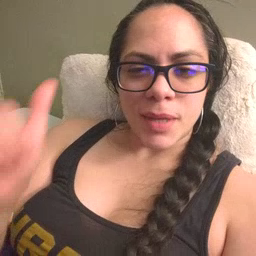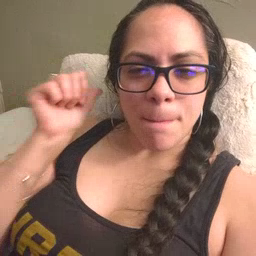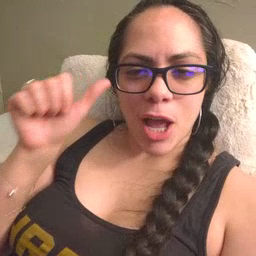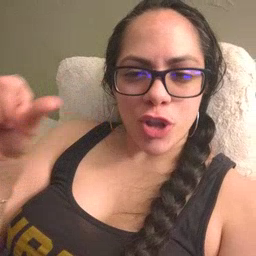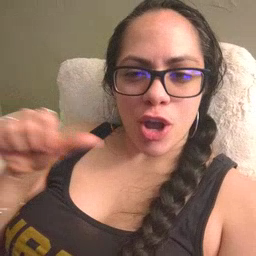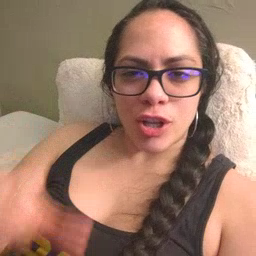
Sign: backyard